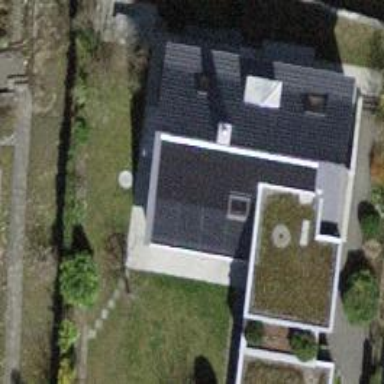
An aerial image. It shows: Detached building.